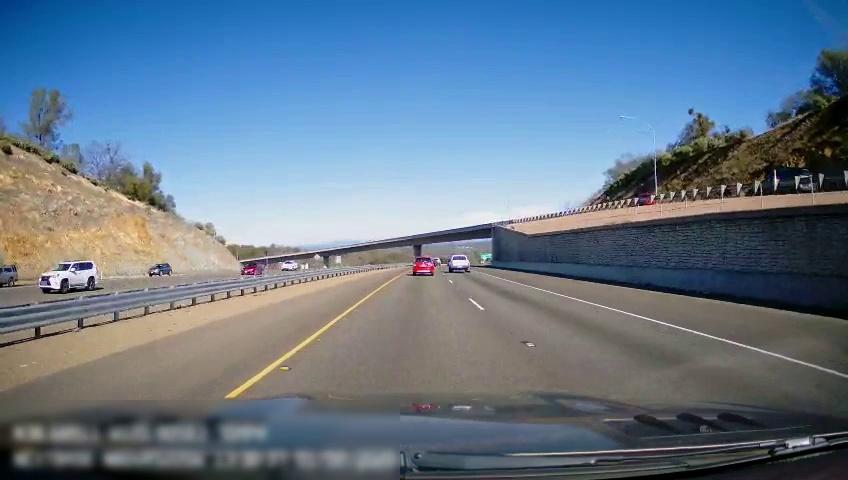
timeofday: Day
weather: Sunny
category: Drivable Space
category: Drivable Space
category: Vehicles | SUV
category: Vehicles | SUV
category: Vehicles | Car
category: Vehicles | Car
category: Vehicles | SUV
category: Vehicles | Car
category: Vehicles | Truck
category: Vehicles | SUV
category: Vehicles | Car
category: Lanes | Current Lane
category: Lanes | Current Lane
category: Lanes | Alternate Lane